Frequency: 70000
Velocity: 0,217
Power: 15,2
Pulse duration: 0,0000001
Pass count: 1
Magnification: 10
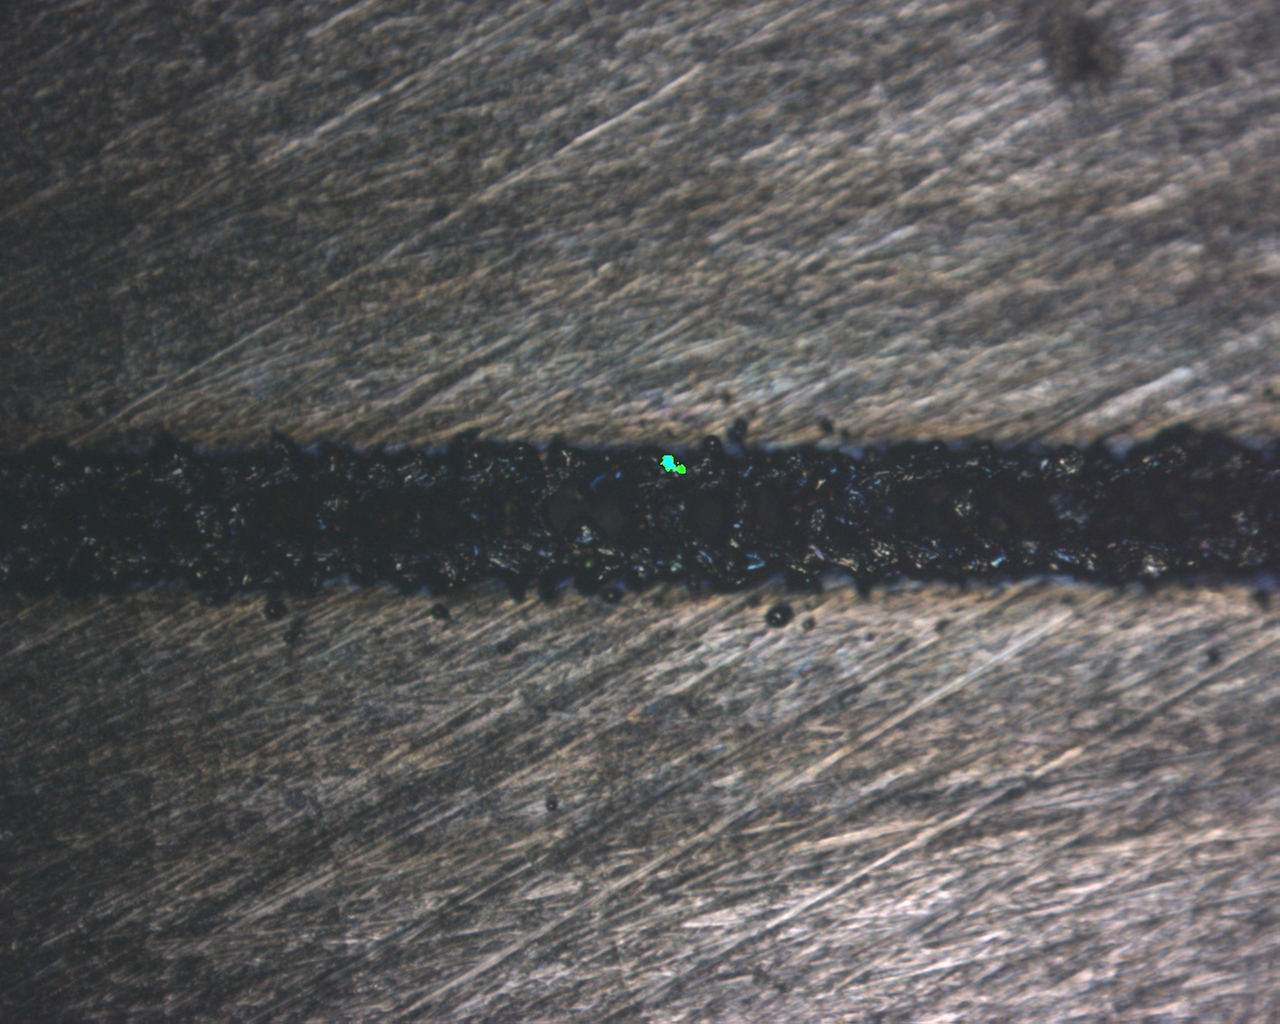
Measured width: 142.634
Other width: 49.03